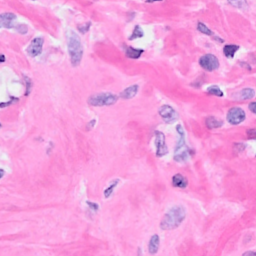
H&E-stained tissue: Breast